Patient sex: M
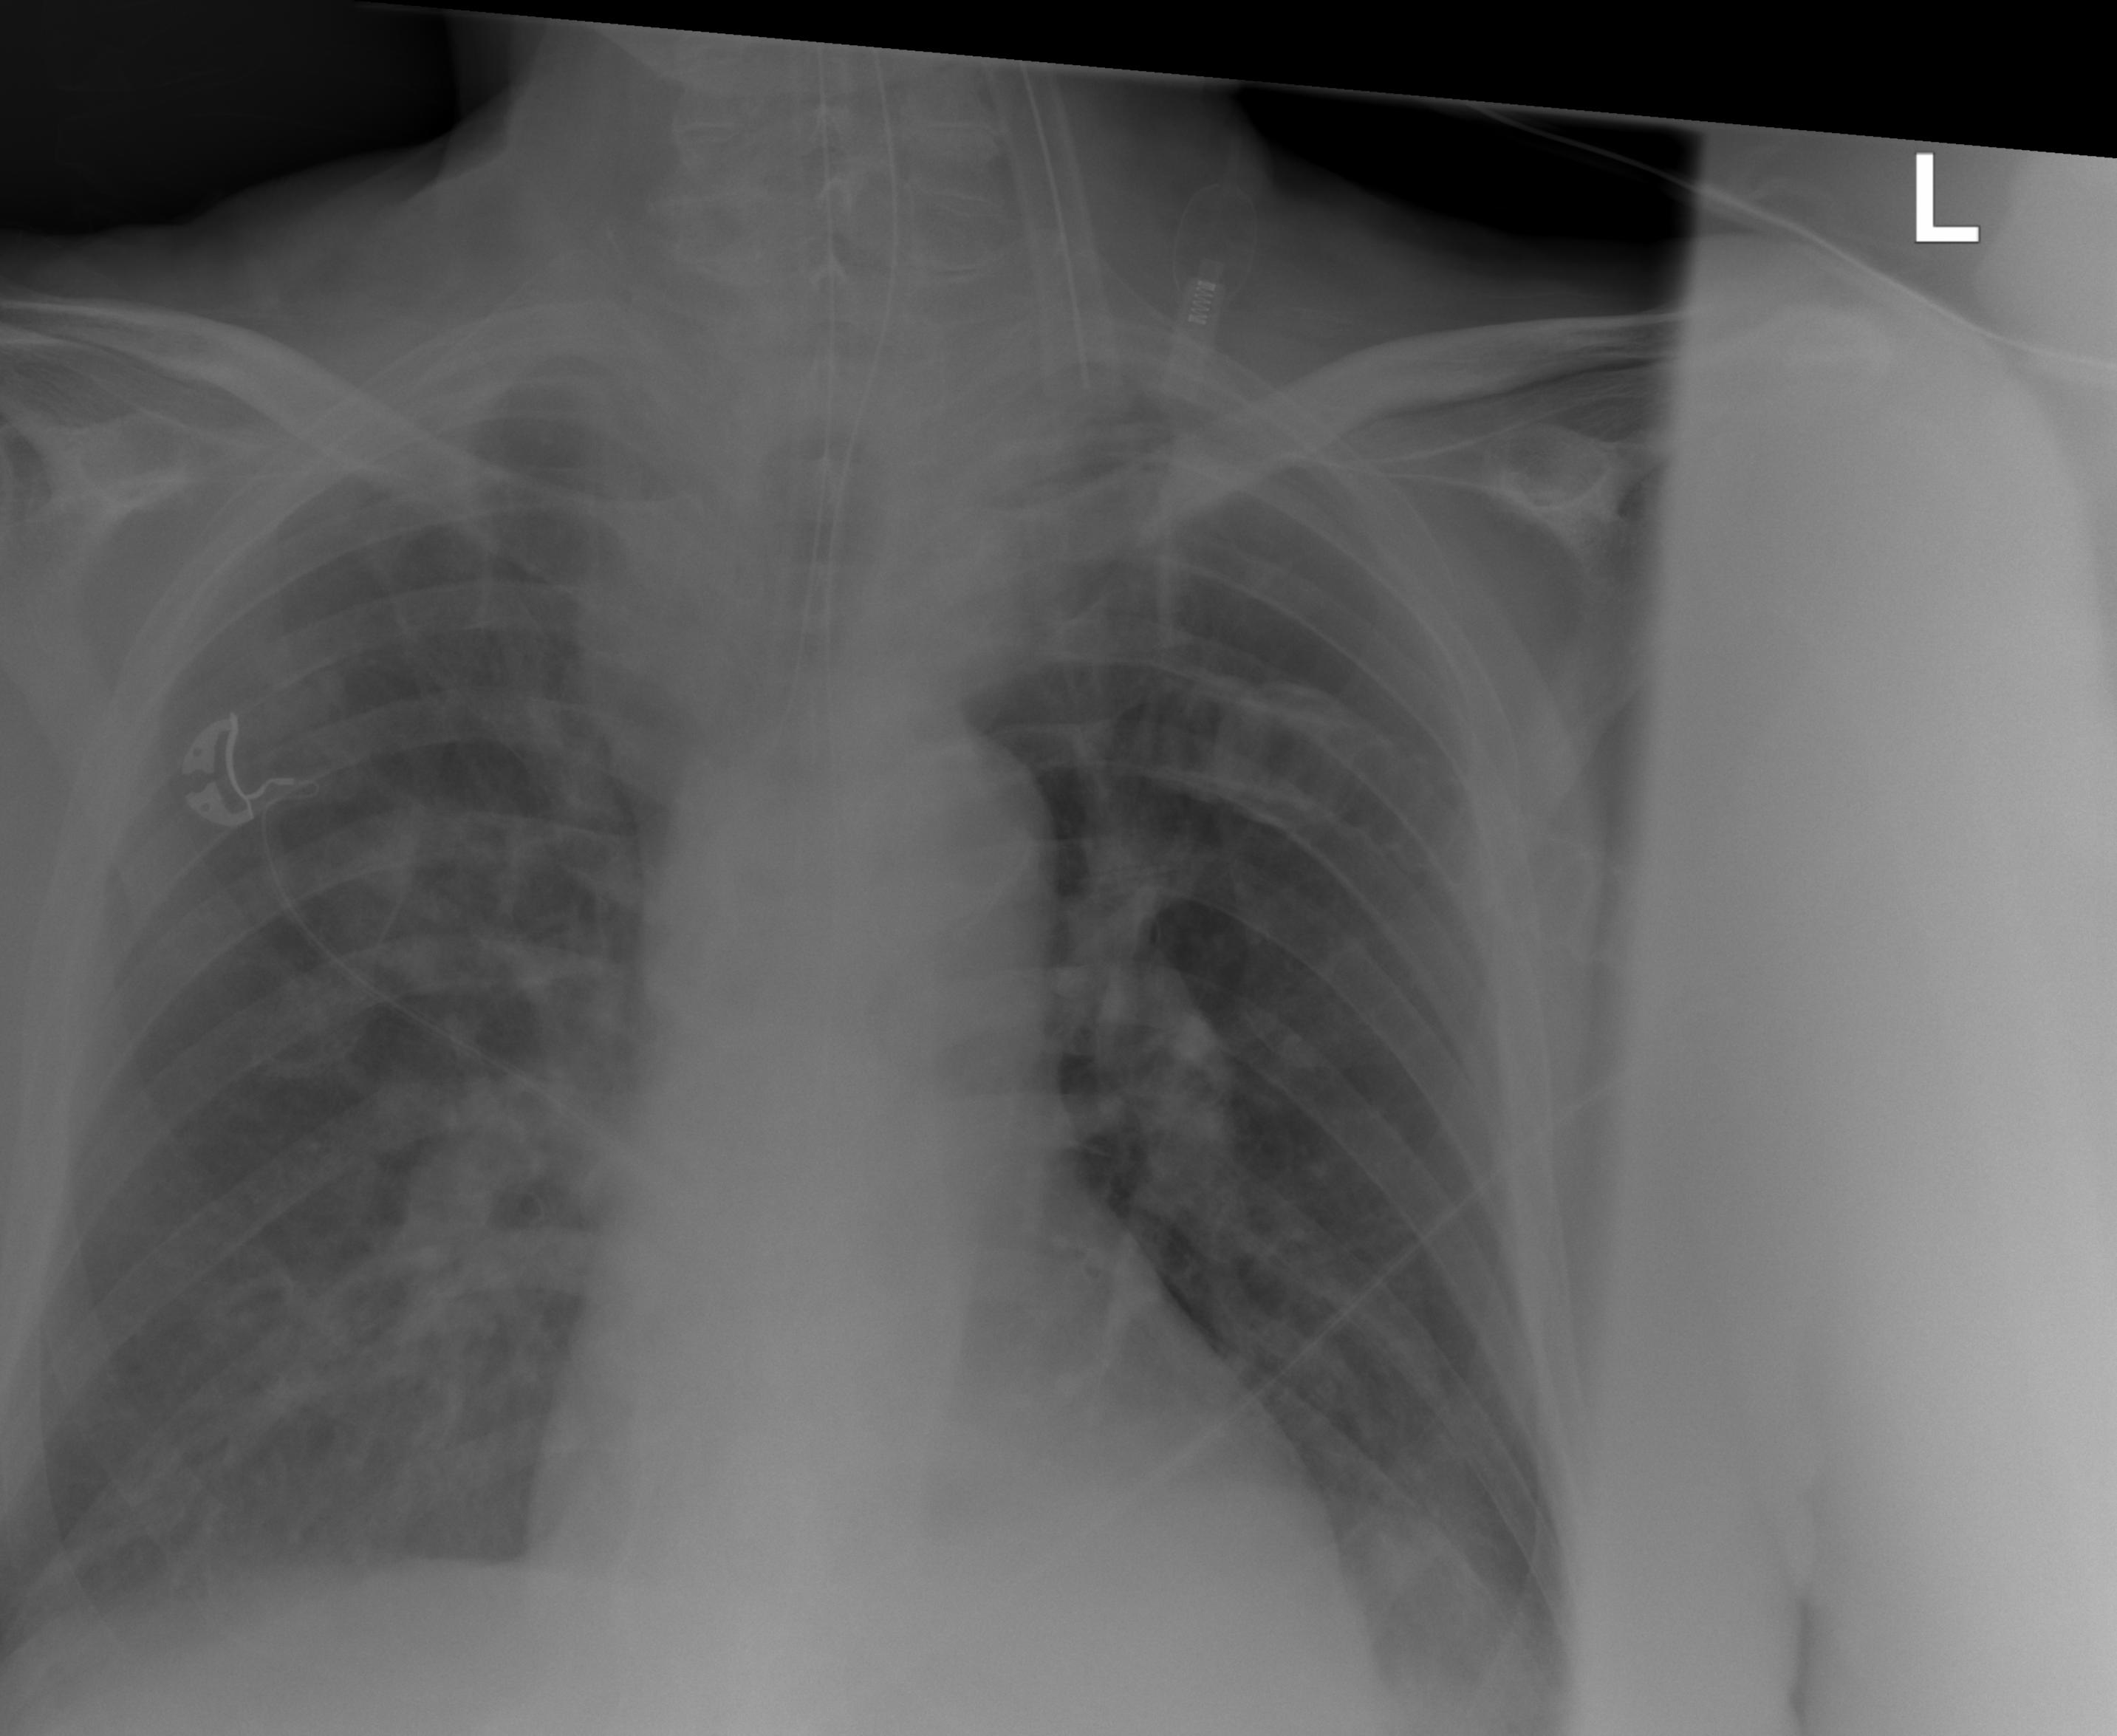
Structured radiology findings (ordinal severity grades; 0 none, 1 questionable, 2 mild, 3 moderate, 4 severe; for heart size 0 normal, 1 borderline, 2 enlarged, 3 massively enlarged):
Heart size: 0
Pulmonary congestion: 0
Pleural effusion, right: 2
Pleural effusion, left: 0
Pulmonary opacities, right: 0
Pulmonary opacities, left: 0
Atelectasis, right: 2
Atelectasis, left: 0